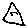
Label: triangle